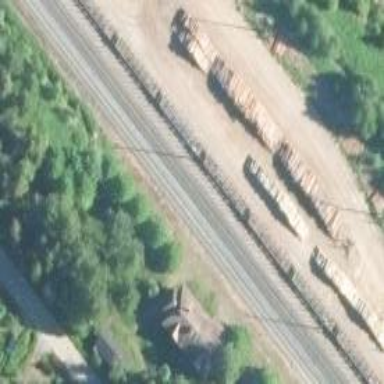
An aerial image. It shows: Railway yard.